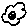
Label: line